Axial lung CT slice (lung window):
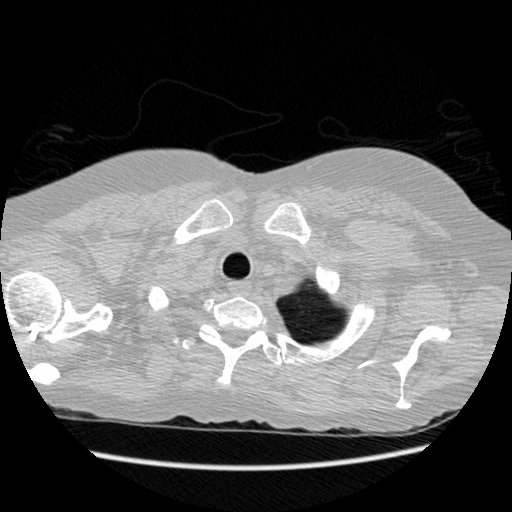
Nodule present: no